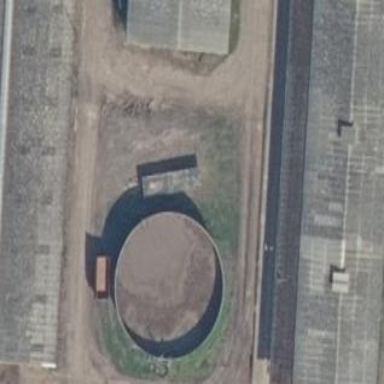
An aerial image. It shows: Storage tank building.